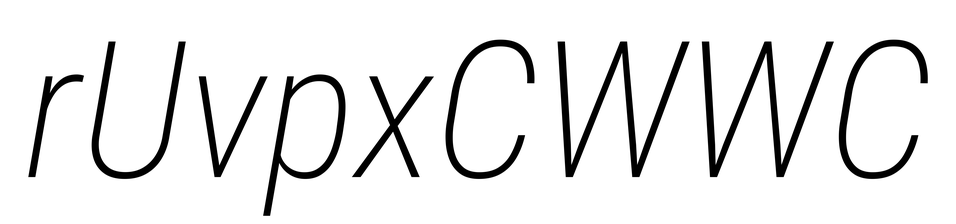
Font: Roboto-Italic_Condensed_ExtraLight_Italic